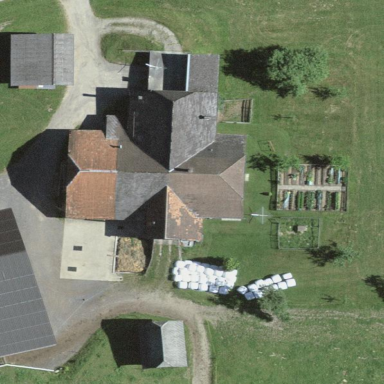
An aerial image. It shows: Farmyard area.